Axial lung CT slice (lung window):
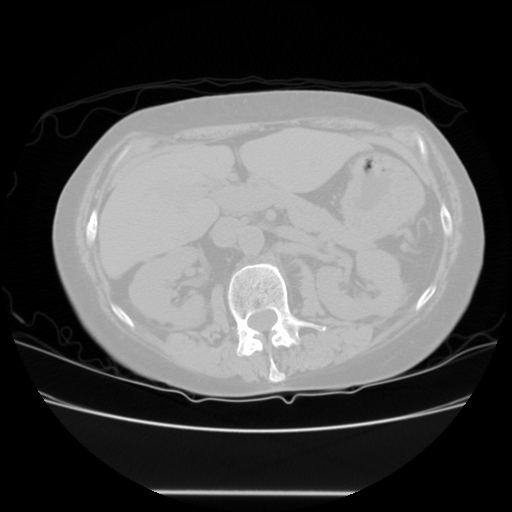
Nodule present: no